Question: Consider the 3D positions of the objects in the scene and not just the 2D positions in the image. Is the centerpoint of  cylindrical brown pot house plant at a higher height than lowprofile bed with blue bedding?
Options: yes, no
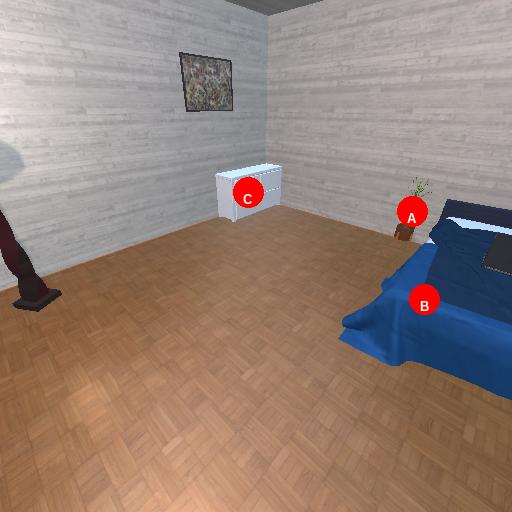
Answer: yes